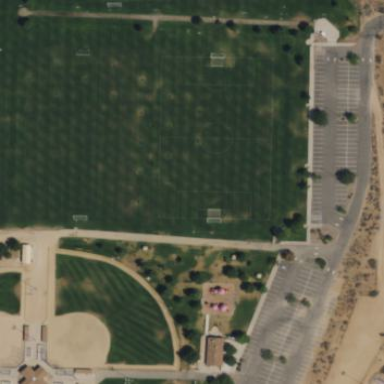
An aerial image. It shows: Soccer pitch for leisureland activities.